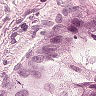
Metastatic tissue present: yes